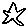
Label: star